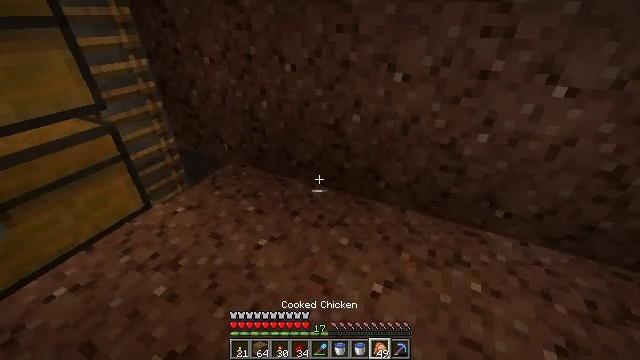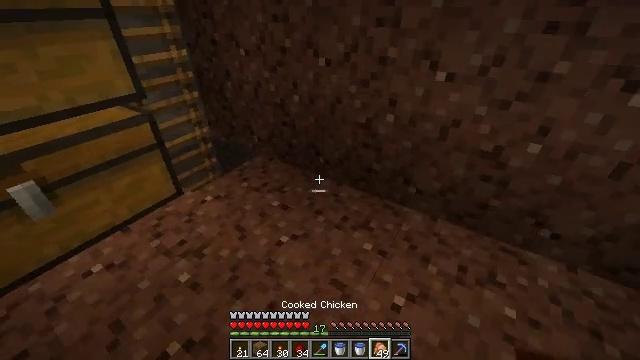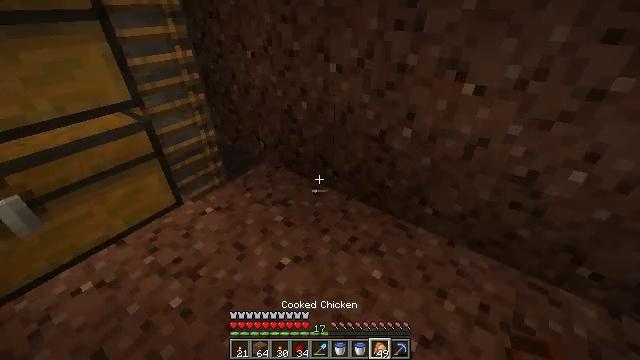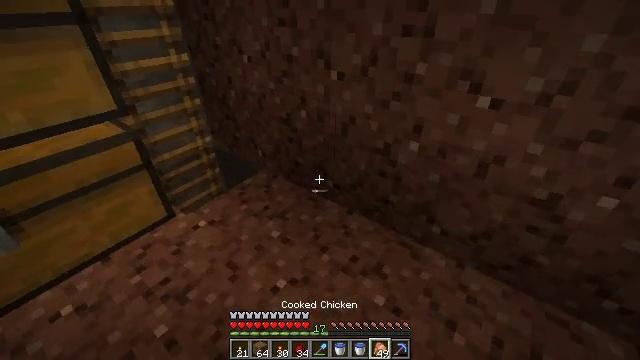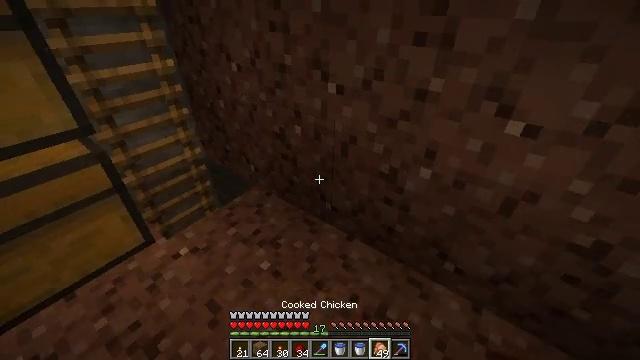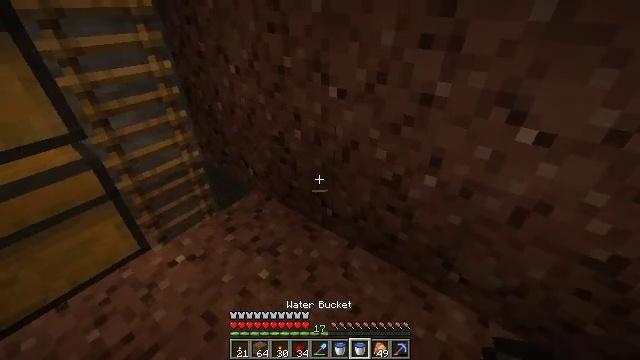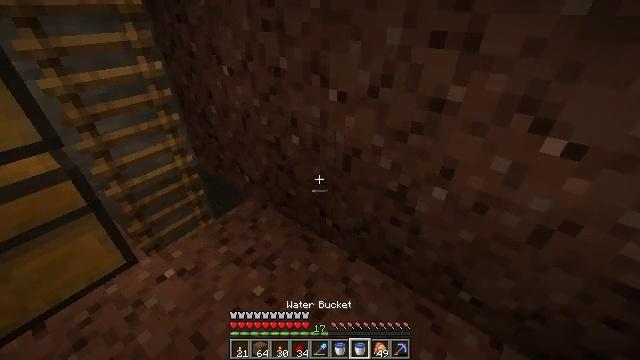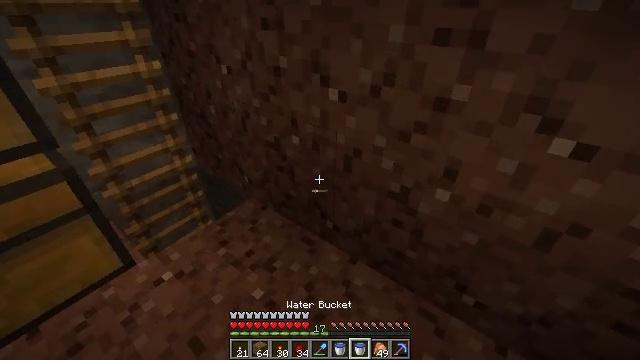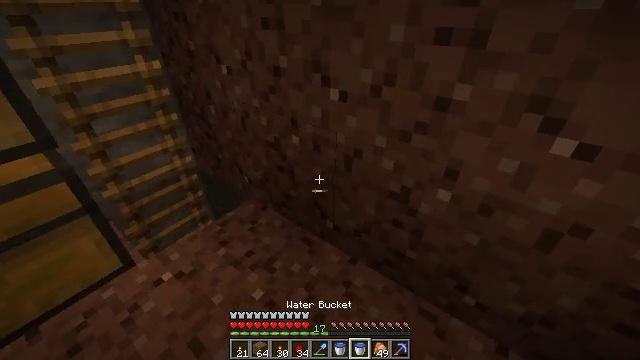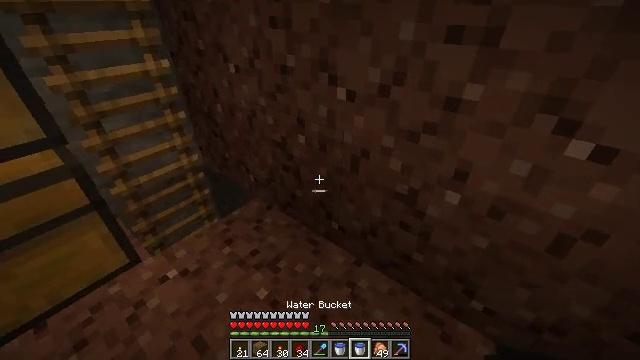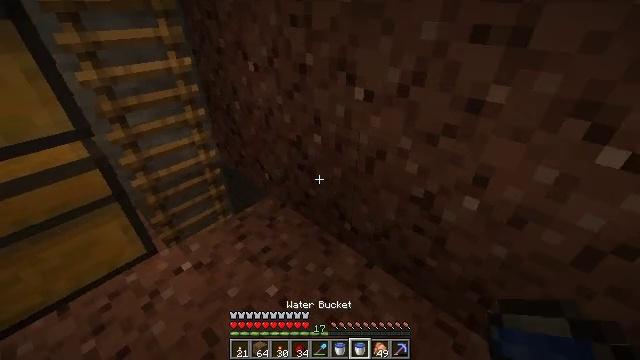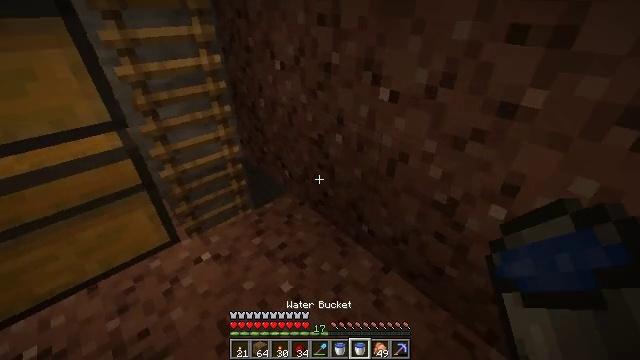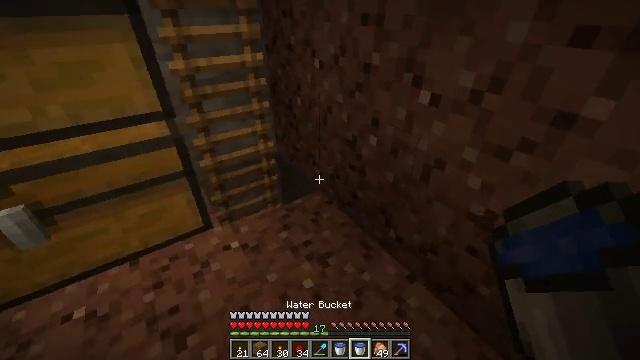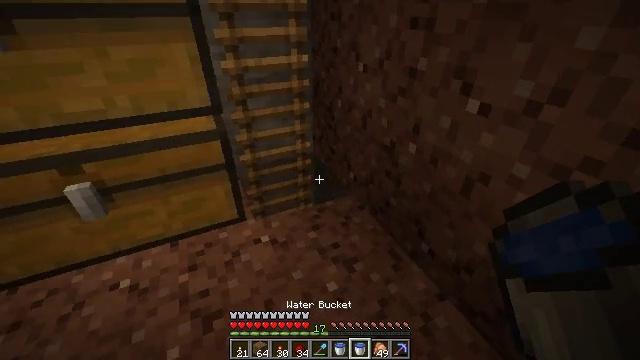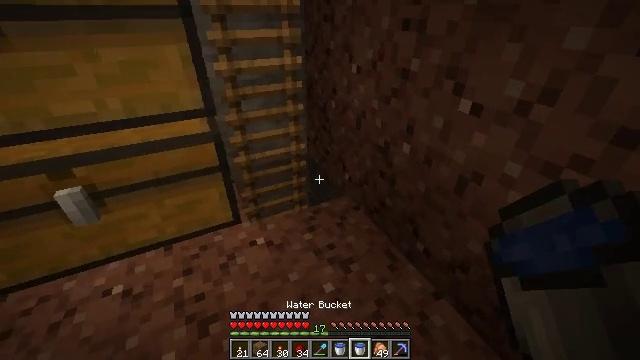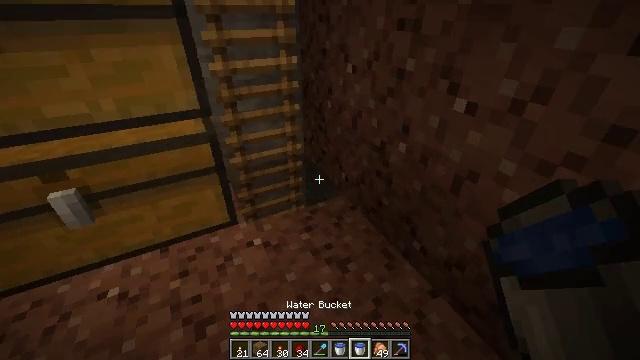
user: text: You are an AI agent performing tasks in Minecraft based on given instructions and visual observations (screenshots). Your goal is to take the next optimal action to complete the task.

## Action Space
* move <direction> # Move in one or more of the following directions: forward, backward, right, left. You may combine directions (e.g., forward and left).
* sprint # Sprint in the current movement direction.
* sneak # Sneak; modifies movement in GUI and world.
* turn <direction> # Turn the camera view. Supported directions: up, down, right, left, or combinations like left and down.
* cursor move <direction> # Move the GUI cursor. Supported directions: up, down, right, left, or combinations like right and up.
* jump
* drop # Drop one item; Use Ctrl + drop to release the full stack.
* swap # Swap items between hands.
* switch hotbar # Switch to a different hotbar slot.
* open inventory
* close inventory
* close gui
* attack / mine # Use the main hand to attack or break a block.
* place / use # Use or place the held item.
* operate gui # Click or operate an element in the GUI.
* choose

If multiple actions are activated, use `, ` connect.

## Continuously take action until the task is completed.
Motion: motion action
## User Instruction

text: Interact with the crafting table to create a spruce pressure plate.
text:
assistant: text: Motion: move forward, turn left and down
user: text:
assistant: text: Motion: move forward, turn left
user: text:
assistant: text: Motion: move forward
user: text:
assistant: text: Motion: move forward
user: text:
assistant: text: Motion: no_op
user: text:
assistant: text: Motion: no_op
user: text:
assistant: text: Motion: no_op
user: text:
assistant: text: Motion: no_op
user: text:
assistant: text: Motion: turn left
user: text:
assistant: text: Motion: turn left
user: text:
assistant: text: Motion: turn left
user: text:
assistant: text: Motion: turn left
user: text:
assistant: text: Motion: turn left
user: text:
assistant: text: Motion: turn right
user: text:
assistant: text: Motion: no_op
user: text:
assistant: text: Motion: no_op
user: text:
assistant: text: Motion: no_op
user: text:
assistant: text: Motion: no_op
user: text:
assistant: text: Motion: turn left and up
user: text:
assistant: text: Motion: turn left and up
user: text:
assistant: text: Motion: turn left and up
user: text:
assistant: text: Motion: turn left and up
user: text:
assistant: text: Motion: turn left and up
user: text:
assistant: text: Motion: turn left and up
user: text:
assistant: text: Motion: turn left and up
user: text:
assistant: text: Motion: turn left and up
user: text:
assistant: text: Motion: turn left and up
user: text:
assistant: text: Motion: turn left and up
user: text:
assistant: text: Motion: turn left
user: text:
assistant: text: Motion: turn left